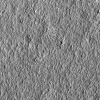
Atmospheric dust classification: not_dusty